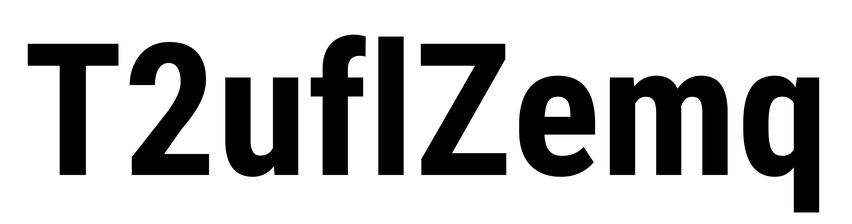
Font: Roboto_Condensed_Bold